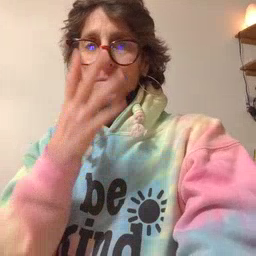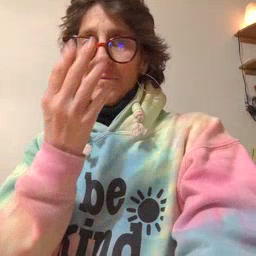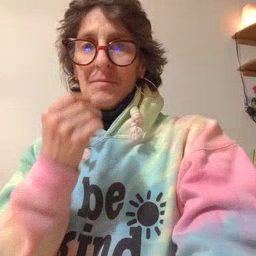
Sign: wolf